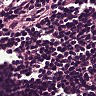
Metastatic tissue present: no